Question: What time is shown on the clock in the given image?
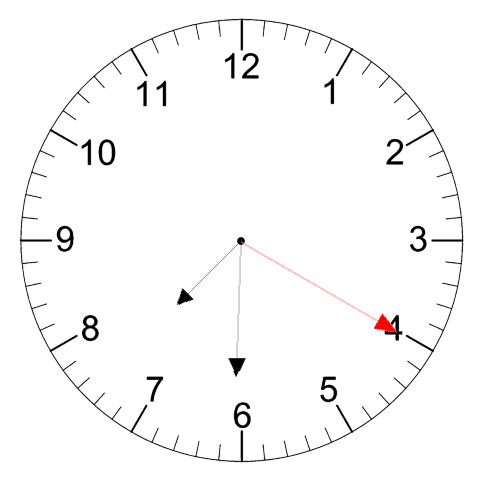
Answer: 07:30:20